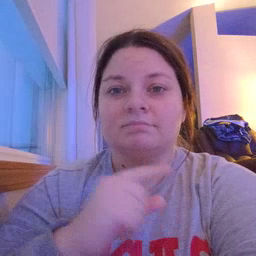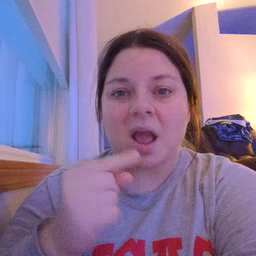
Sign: owie